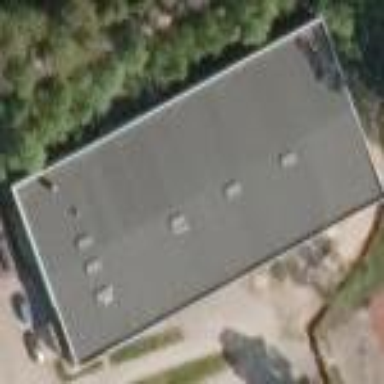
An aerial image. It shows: Pavilion used as sports hall for curling.